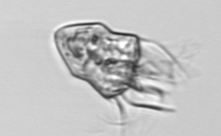
Label: Strombidium_inclinatum